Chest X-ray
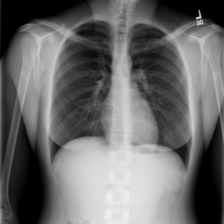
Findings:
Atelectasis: negative
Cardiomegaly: negative
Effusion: negative
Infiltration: negative
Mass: negative
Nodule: negative
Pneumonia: negative
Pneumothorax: negative
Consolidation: negative
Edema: negative
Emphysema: negative
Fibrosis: negative
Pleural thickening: negative
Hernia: negative